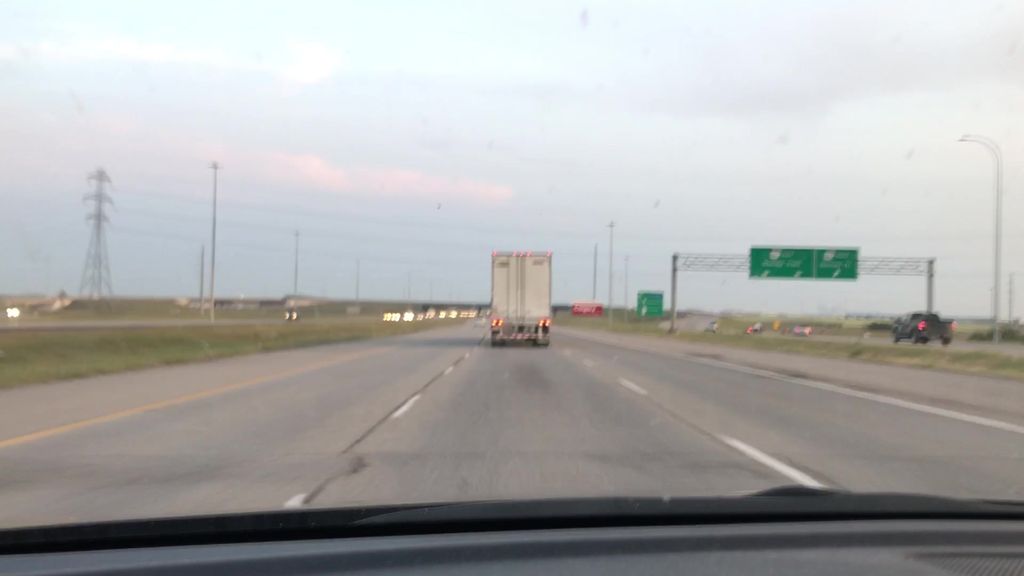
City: calgary